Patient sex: F
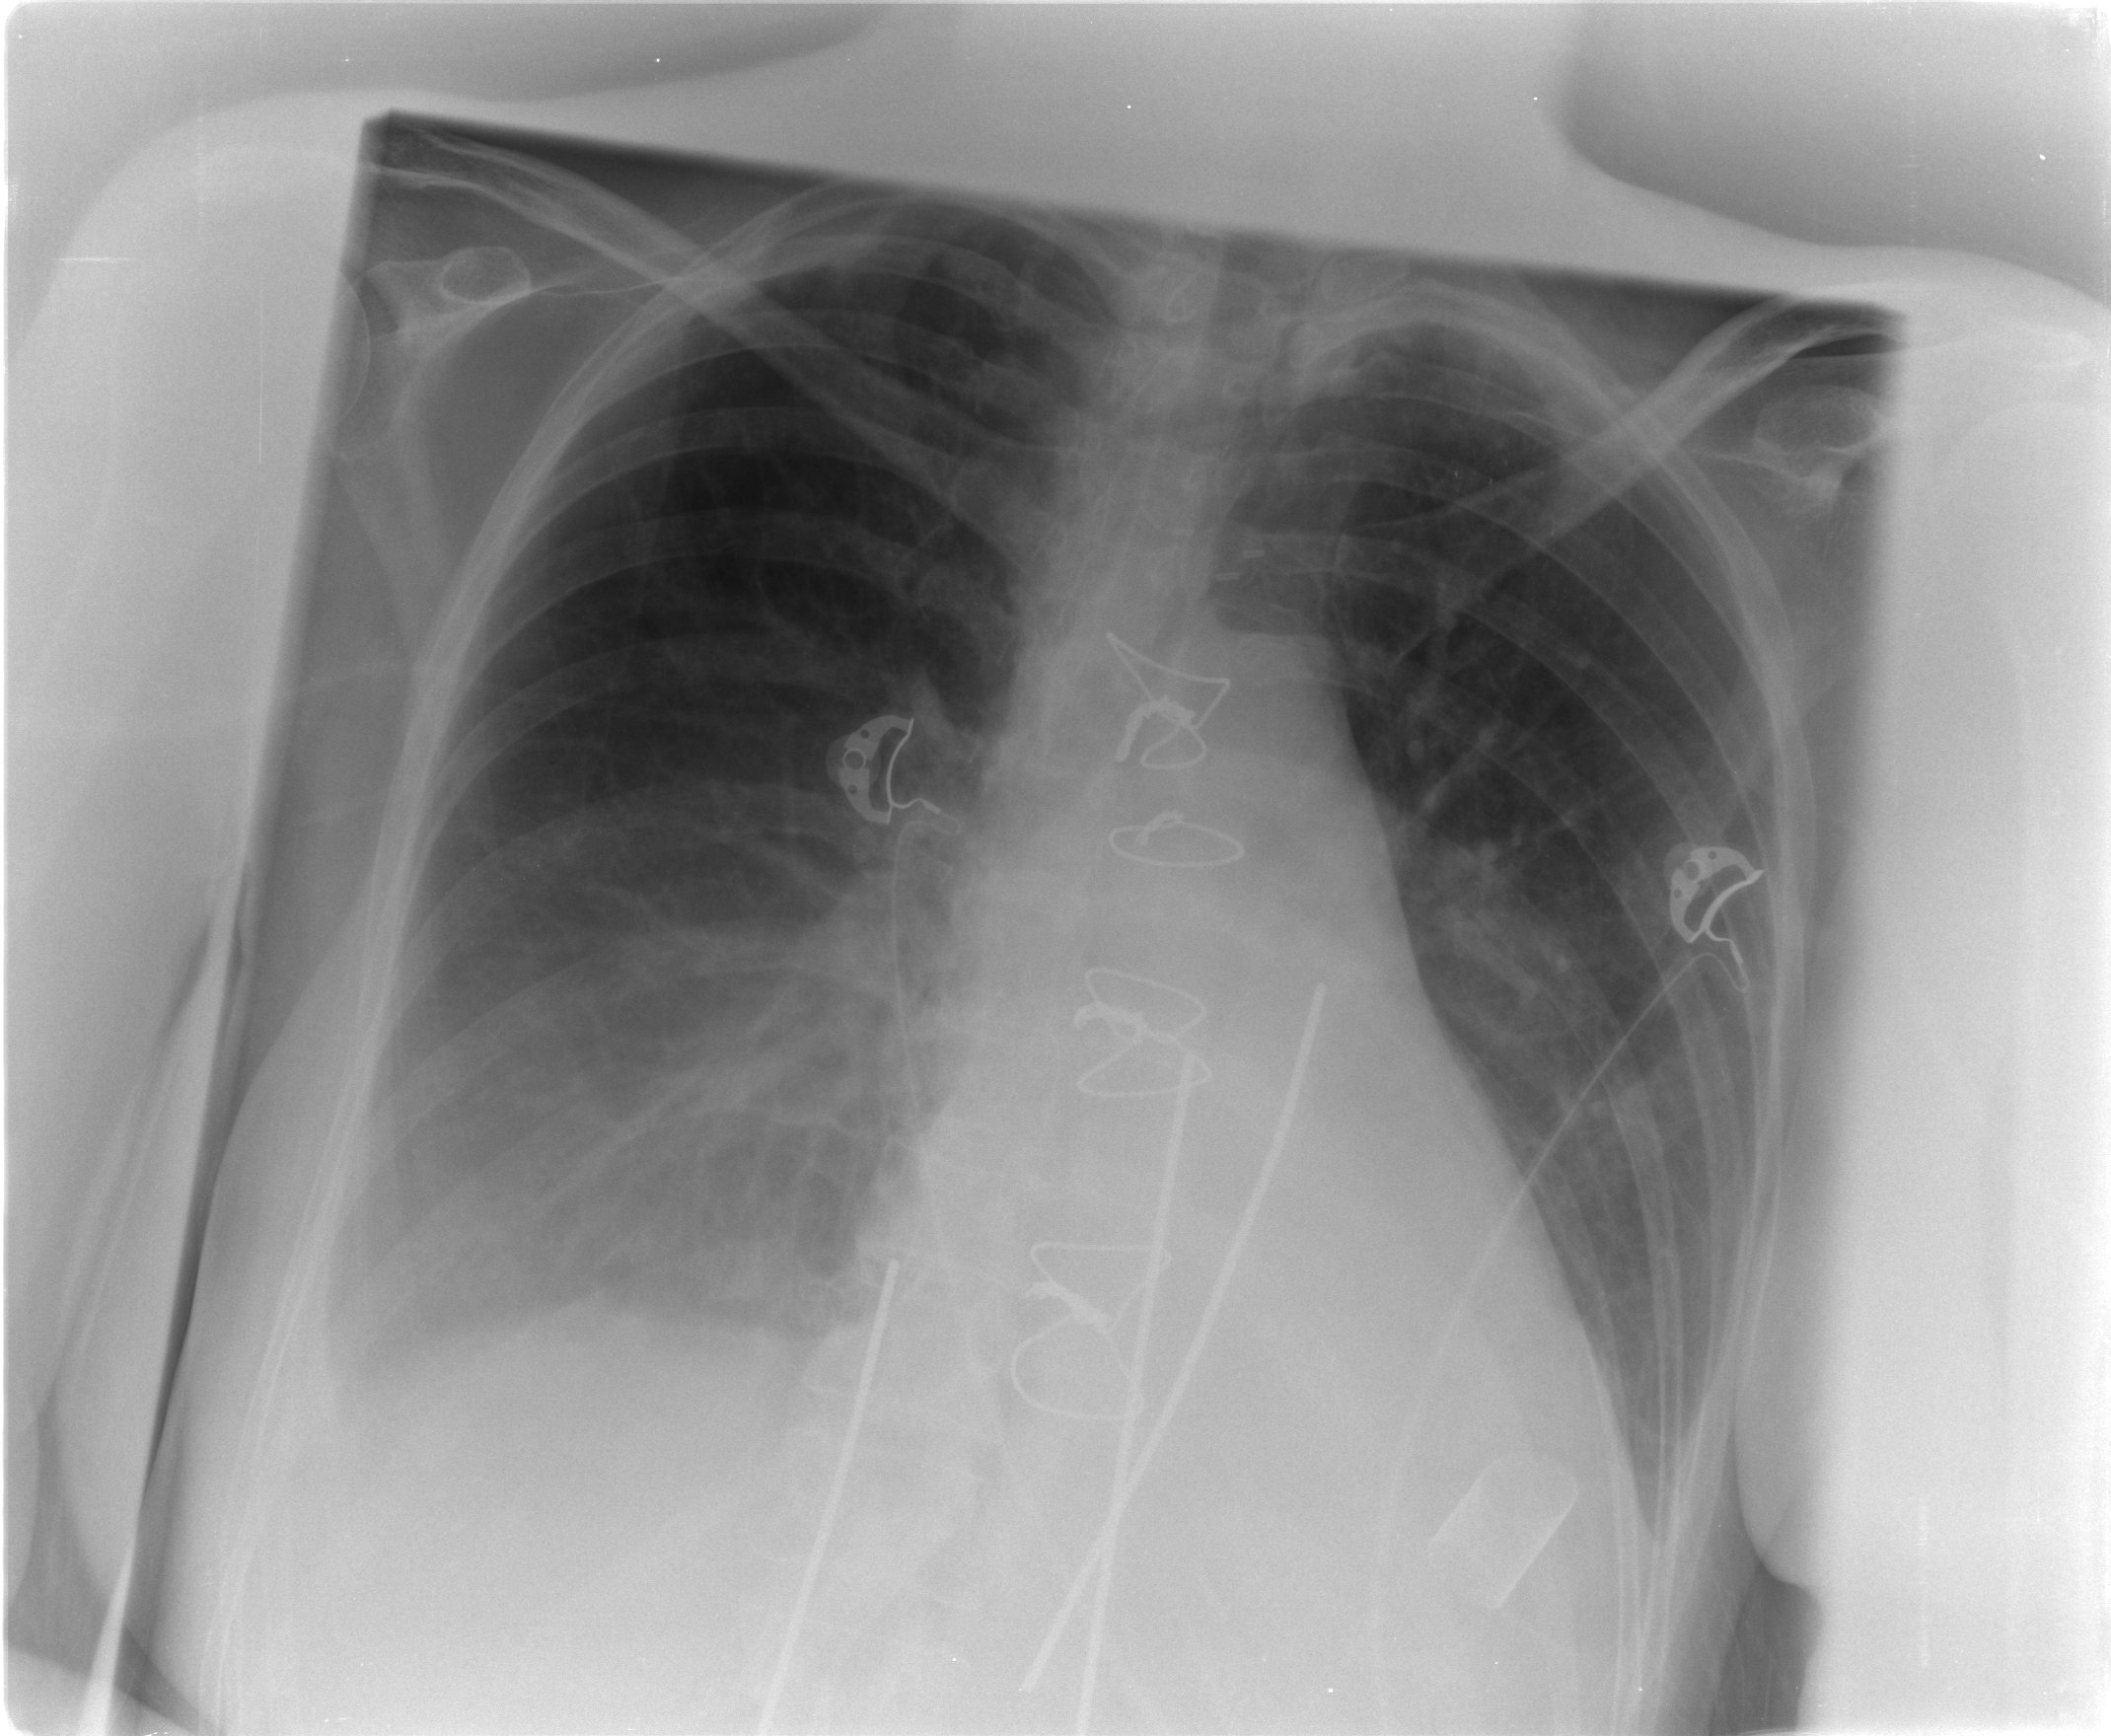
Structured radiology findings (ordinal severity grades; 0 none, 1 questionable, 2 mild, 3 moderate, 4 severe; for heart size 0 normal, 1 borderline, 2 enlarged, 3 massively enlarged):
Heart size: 0
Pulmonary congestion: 0
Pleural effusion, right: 2
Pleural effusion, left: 2
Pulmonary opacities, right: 0
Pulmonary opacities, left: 0
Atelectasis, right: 2
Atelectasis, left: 1